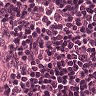
Metastatic tissue present: no